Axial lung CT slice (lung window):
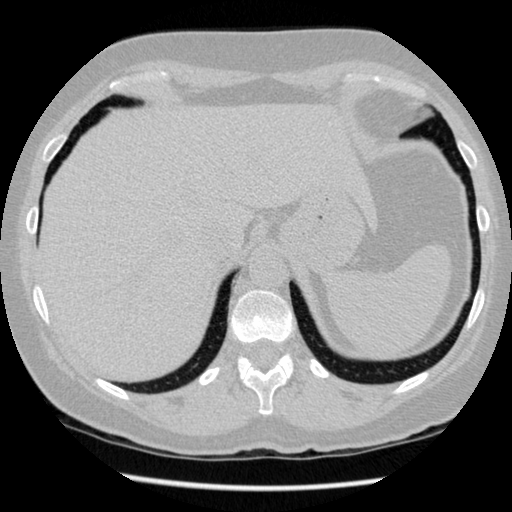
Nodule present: no